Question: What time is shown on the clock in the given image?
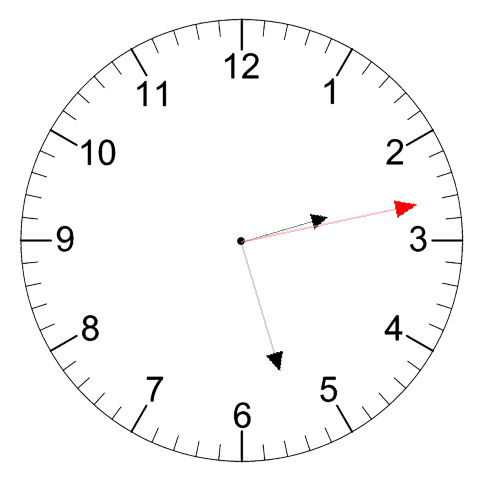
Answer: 02:27:13